Field crop: tomato
Growth stage: 1
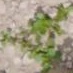
Species: portulaca